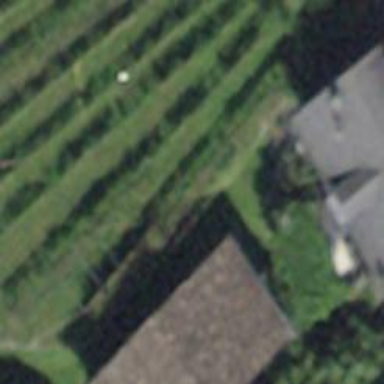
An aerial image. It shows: Vineyard with grape crops.